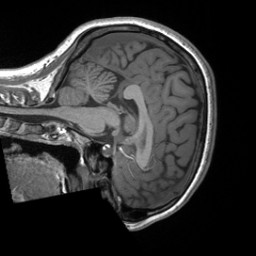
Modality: T1w
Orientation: sagittal